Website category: auto
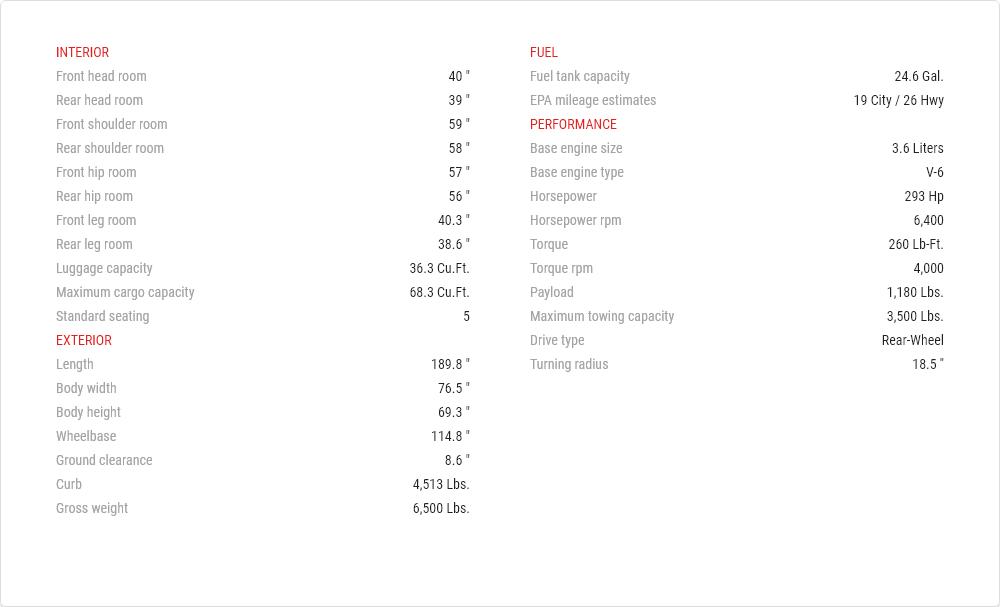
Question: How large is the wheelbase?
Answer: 114.8 "

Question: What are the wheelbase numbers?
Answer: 114.8 "

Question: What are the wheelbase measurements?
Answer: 114.8 "

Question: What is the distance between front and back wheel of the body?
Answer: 114.8 "

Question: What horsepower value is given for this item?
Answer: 293 hp

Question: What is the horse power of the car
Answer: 293 hp

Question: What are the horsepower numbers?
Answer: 293 hp

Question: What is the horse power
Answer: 293 hp

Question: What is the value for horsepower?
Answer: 293 hp

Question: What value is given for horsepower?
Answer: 293 hp

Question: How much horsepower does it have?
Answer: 293 hp

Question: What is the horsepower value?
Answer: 293 hp

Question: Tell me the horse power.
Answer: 293 hp

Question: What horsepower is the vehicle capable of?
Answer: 293 hp

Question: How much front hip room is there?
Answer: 57 "

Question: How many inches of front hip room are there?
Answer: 57 "

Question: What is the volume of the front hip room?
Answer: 57 "

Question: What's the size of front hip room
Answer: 57 "